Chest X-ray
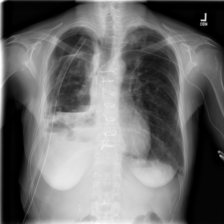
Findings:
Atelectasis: negative
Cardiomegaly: negative
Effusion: negative
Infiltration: negative
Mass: negative
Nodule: negative
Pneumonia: negative
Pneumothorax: positive
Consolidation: negative
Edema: negative
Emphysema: negative
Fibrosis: negative
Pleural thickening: negative
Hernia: negative